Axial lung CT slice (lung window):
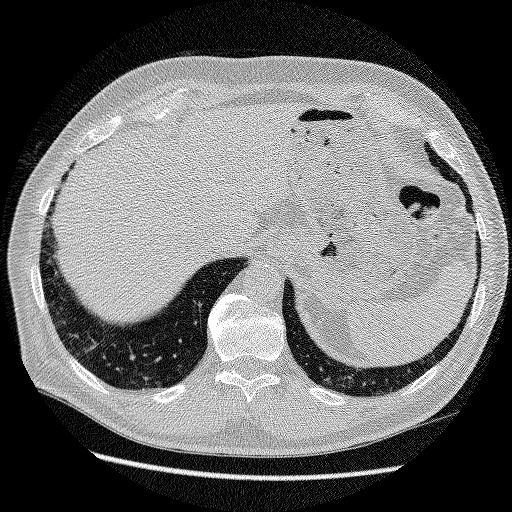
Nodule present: no